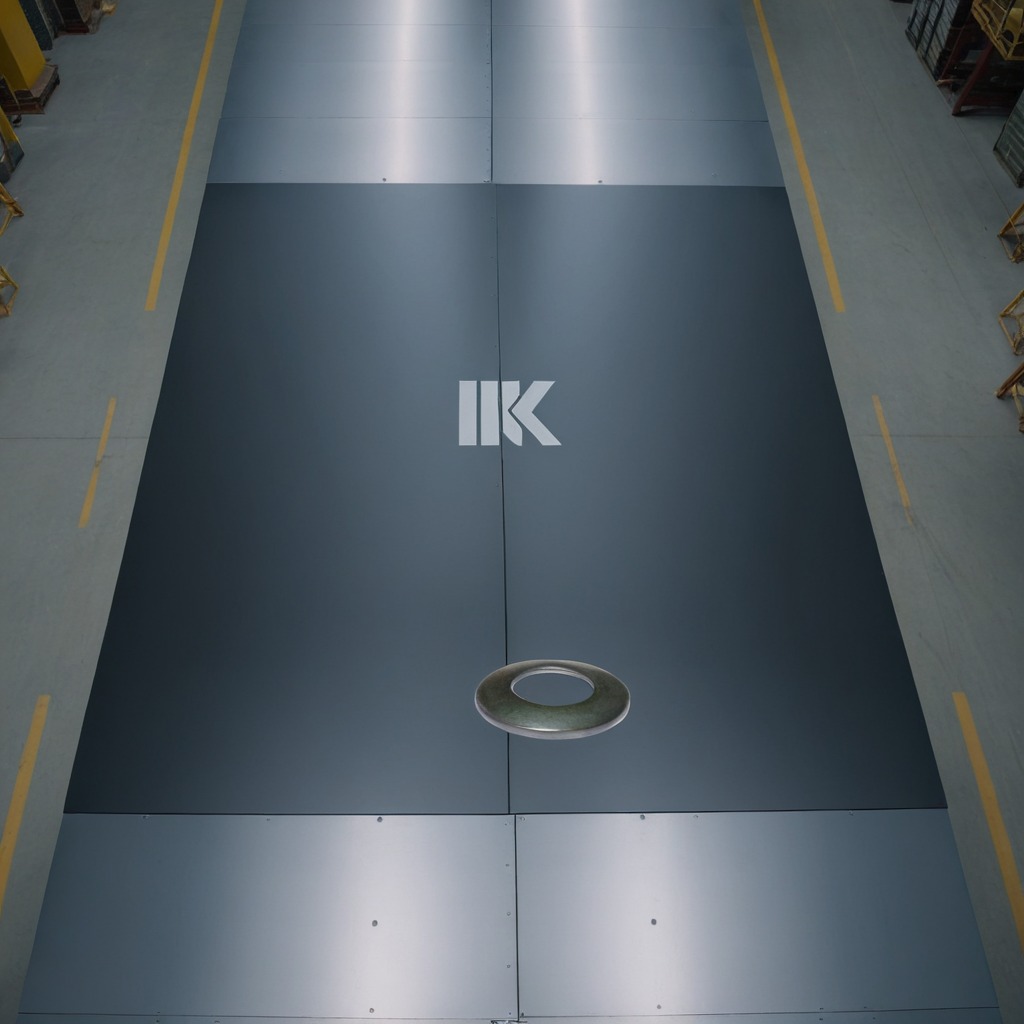
A flat metal washer lies on the toolbox surface in an airplane hangar workshop.